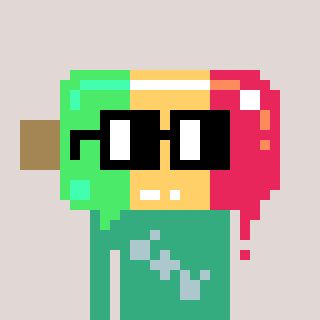
a pixel art character with square black glasses, a icepop-shaped head and a teal-colored body on a warm background